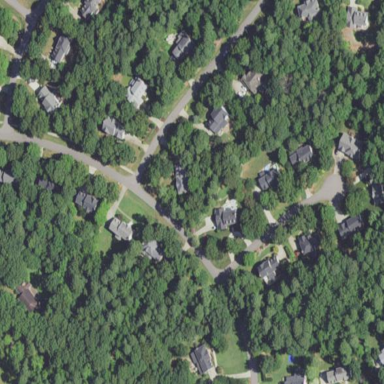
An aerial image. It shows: Residential area within neighborhood.